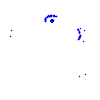
Particle: kaon